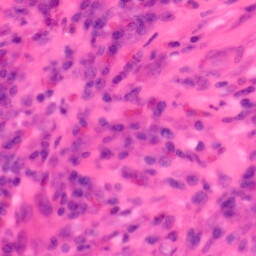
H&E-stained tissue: Colon